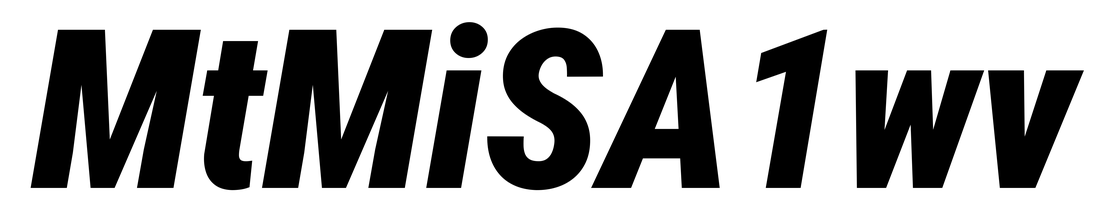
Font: Roboto-Italic_Condensed_Black_Italic